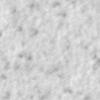
Label: no_change